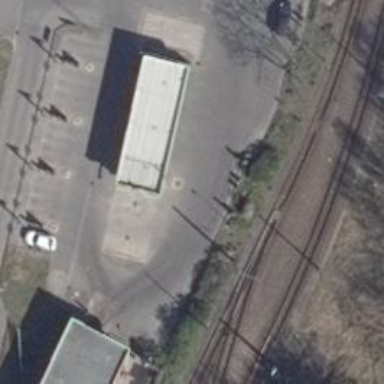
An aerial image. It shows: Car wash facility.